Interaction volume radius: 5 \u00c5
Interaction volume height: 15 \u00c5
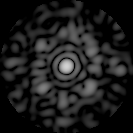
Disorder parameter: 0.7245